Question: I'm struggling to setup the correct bindings to make a SourceView (OutlineView) in View-Based mode to work with a TreeController. It does work correctly in Cell-Based mode.
Unfortunately I can't find how to setup header&title text, all I get is empty stuff :<=<=
What I get :

XCode project if you feel like digging in :
<URL>
Took the data from another post :
'''
[
{
"itemName": "Item 1",
"children": []
},
{
"itemName": "Item 2",
"children": [
{
"itemName": "Item 2.1",
"children": []
},
{
"itemName": "Item 2.2",
"children": [
{
"itemName": "Item 2.2.1",
"children": []
},
{
"itemName": "Item 2.2.2",
"children": []
}
]
}
]
},
{
"itemName": "Item 3",
"children": []
}
]
'''
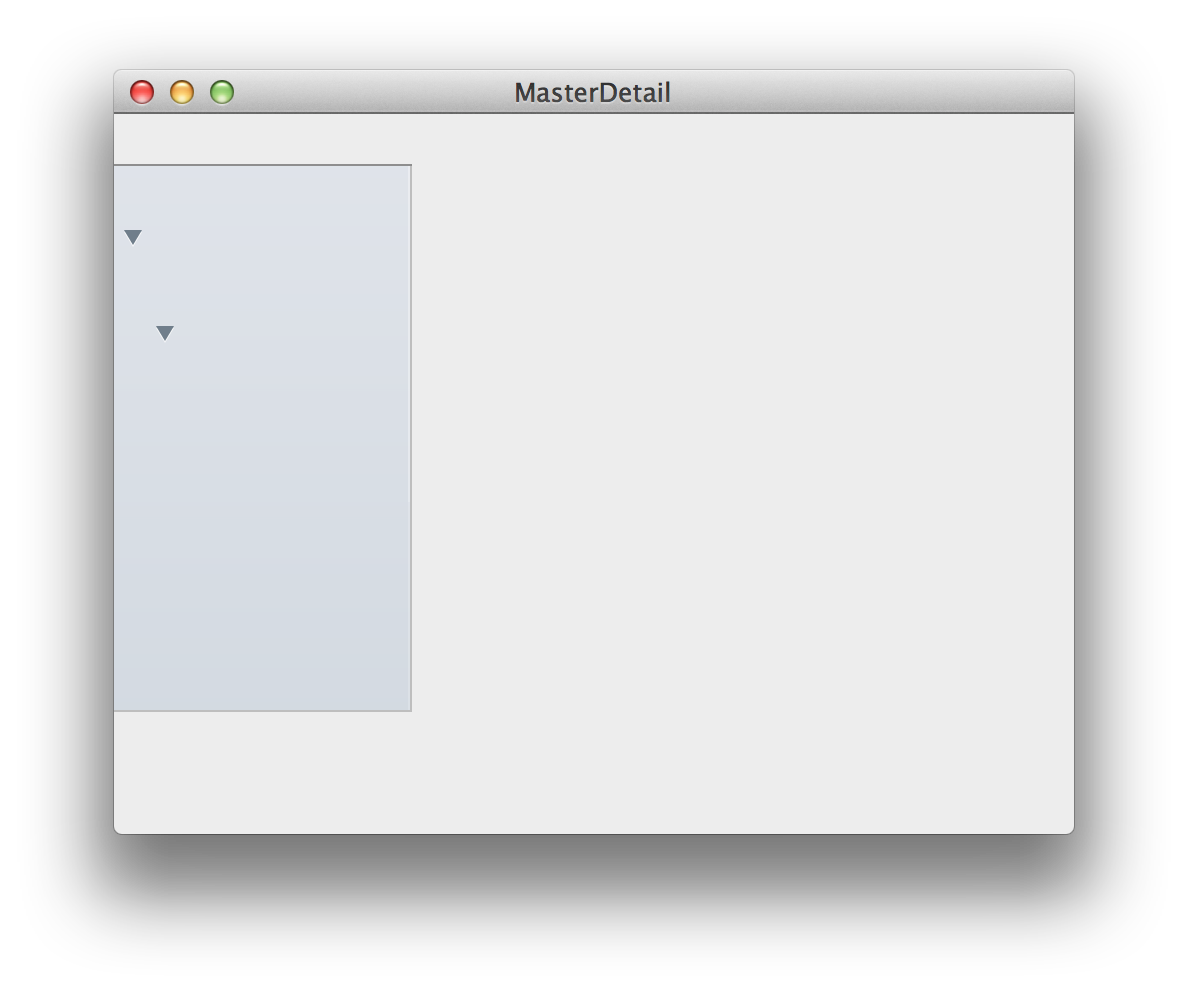
Answer: You have to implement at least the '-outlineView:viewForTableColumn:item:' so the Outline View knows how to display the data. In your outline View datasource, implement the method like this:
'''
- (NSView *)outlineView:(NSOutlineView *)outlineView viewForTableColumn:(NSTableColumn *)tableColumn item:(id)item {
NSView *cellView = [outlineView makeViewWithIdentifier:@"DataCell" owner:self];
return cellView;
}
'''
If tested this is your project and now the cells are displayed. Look at the 'NSOutlineViewData' / 'NSOutlineViewDelegate' Protocols for further informations.